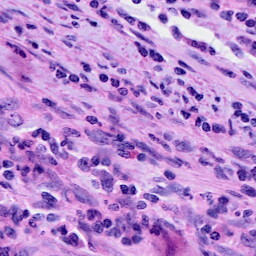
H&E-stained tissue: Cervix